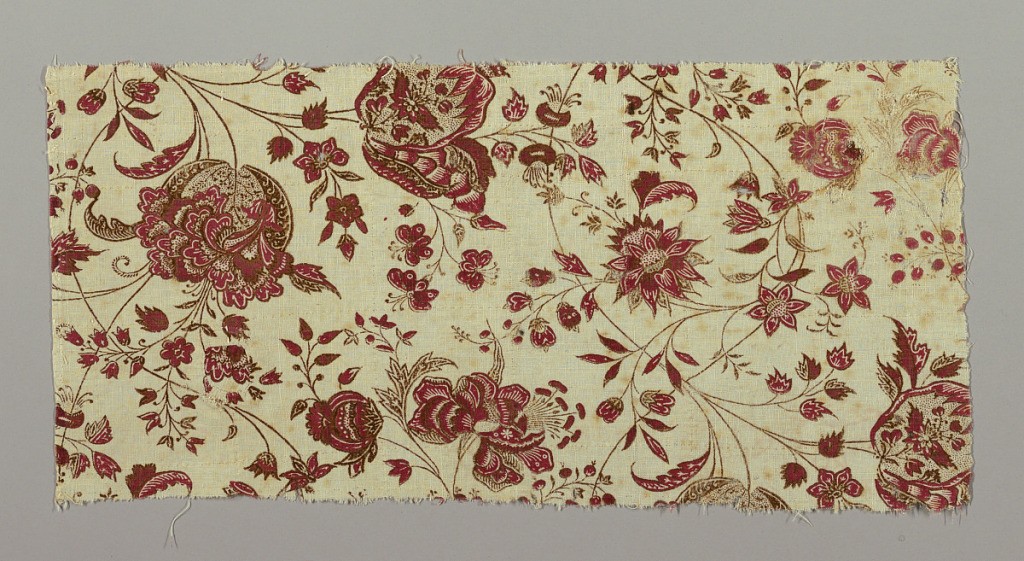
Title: Textile
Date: mid-18th century
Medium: cotton Technique: relief cloth
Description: Fragment of cream-white cotton, hand-woven, block-printed in red and brown; design of flower sprays intertwining on very thin much carvd stems. Flowers show Indian influence in drawing and are printed with much interior desgin, of fine picotage in both red and brown. Flowers mainly red, with details in white of ground. Stems and outlines brown.